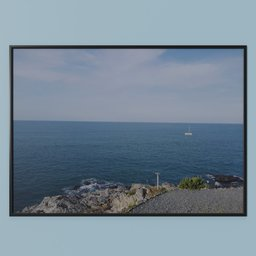
Label: decoration